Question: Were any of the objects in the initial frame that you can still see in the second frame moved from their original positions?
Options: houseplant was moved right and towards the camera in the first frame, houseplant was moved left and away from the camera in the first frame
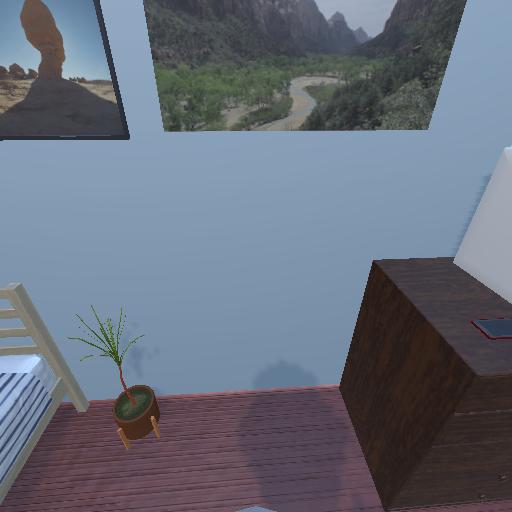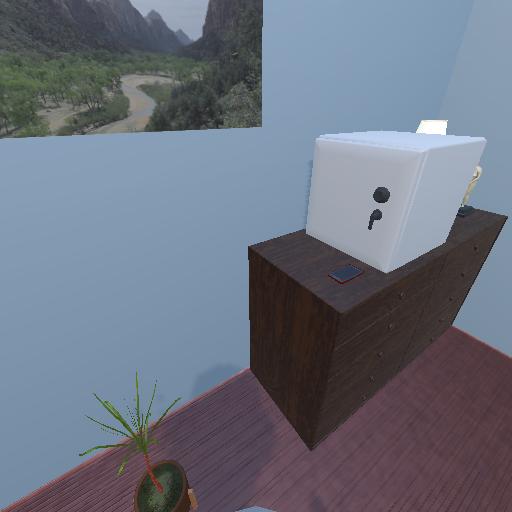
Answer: houseplant was moved right and towards the camera in the first frame